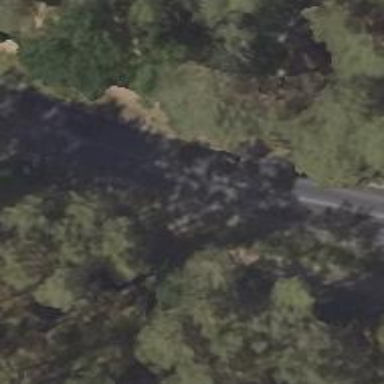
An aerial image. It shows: Dirt track road with grade 4 tracktype.